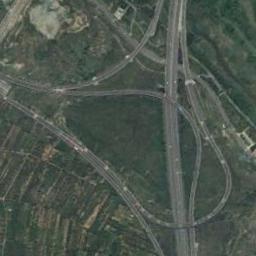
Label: overpass